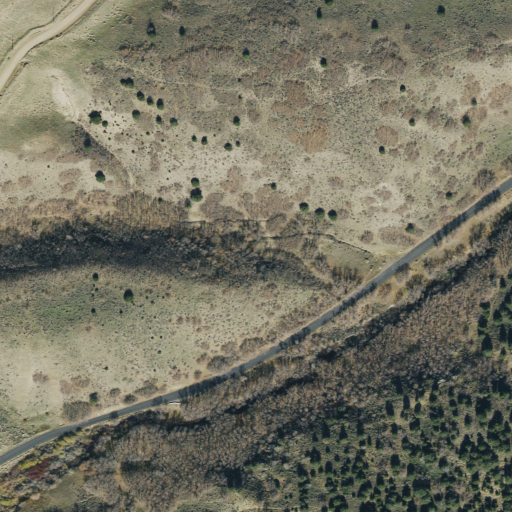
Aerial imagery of valley in Utah named Yosemite Gulch containing shrub, woody wetlands, open development, low intensity development, and evergreen forest